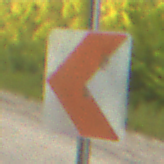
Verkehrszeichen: RichtungstafelnInKurvenKleinRechts
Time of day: SunriseSunset
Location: Outdoor (RoadRail)
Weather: Clear
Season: NotSpecified
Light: Natural